Question: I'm currently using GLM to transform shapes in OpenGL. However, when the rotation of the shape is between 1 and 2 radians, the values of the matrix that represent rotation are set back to how they would be in an identity matrix. I'm outputting the model matrix to the console currently which helped find out the exact moment it turned back to 0 radians of rotation. Here is that:

<URL>
The first value on each line in the console is the rotation as a single value, in radians. Then, the model matrix of the shape is output.
Uploading a video of it is annoying to do but I'm sure you can visualise it - it's just a shape rotating normally for a while until that rotation hits one radian, at which point it gets reset to normal rotation. Then, when it reaches two radians, it goes back to normal as if there was never a problem.
Here's the code related to shape transformation:
'''
// NOTE: the variables 'active_translation, active_rotation, and active_scaling' are the values the user gives to translate, rotate, and scale the shape
// In this case, 'active_rotation' is equal to ~0.02 (1 degree in radians) every frame
void defshape::apply_transformations() {
// Create an identity matrix to store the applied transformations
glm::mat4 applied_transformation = glm::mat4(1.0f);
// Add the active translation to the stored transformations variable
applied_transformation = glm::translate(applied_transformation, active_translation);
// Apply the rotation to the mat4. For the sake of this example, I've only showed the Z axis line to simplify it as it's the only one being affected.
applied_transformation = glm::rotate(applied_transformation, active_rotation.z, glm::vec3(0, 0, 1));
// Add the active scale to the stored transformations variable
applied_transformation = glm::scale(applied_transformation, active_scaling);
// Apply these changes to the renderer by setting its model matrix and then updating it
renderer_handle->model_matrix = applied_transformation;
renderer_handle->update_renderer();
// Reset the translation of the model matrix back to 0
// This step ensures that the object rotates around its local origin, rather than the world space origin
applied_transformation = glm::translate(applied_transformation, glm::vec3(0.0f));
// Then apply this change to the renderer's model matrix
renderer_handle->model_matrix = applied_transformation;
renderer_handle->update_renderer();
}
'''
Could this be related to GLM, or is there something wrong with my code?
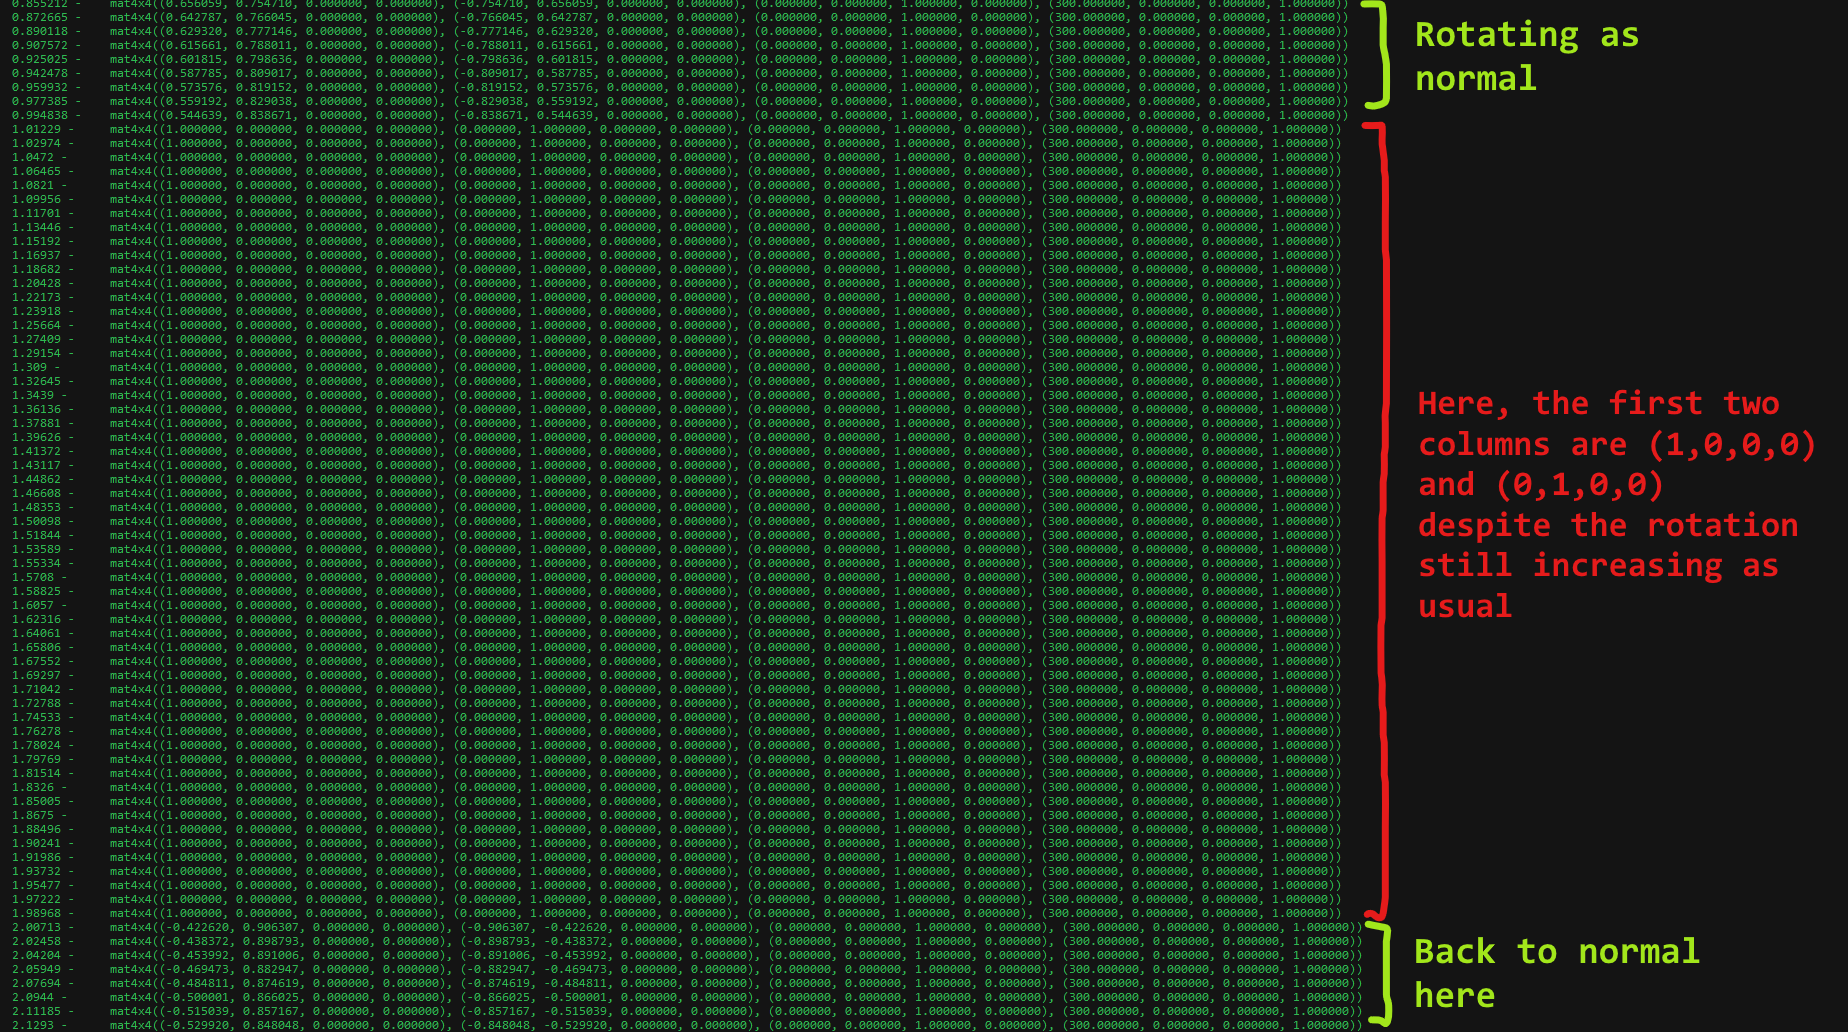
Answer: - the issue was related to a block of code specific to my project, which was likely why it is so unique.
---
Specifically, I made a mistake related to what axes to affect when rotating via glm. The way I coded it the first time was as follows:
'''
// Variable to store the affected rotation axes
glm::vec3 _active_rotation_axes = glm::vec3(0, 0, 0);
// Get the affected axes for rotation
// 'active_rotation' stores the rotation values for each axis
_active_rotation_axes.x = (active_rotation.x != 0) ? 1 : 0;
_active_rotation_axes.y = (active_rotation.y != 0) ? 1 : 0;
_active_rotation_axes.z = (active_rotation.z != 0) ? 1 : 0;
// Keep in mind the above code is partly pseudocode, as I have simplified it heavily and typed it directly into the answer.
'''
The variable '_active_rotation_axes' was then used as such:
'''
if (_active_rotation_axes.x != 0) applied_transformation = glm::rotate(applied_transformation, active_rotation.x, glm::vec3(_active_rotation_axes.x, 0, 0));
if (_active_rotation_axes.y != 0) applied_transformation = glm::rotate(applied_transformation, active_rotation.y, glm::vec3(0, _active_rotation_axes.y, 0));
if (_active_rotation_axes.z != 0) applied_transformation = glm::rotate(applied_transformation, active_rotation.z, glm::vec3(0, 0, _active_rotation_axes.z));
'''
---
although I still don't know exactly why.
Regardless, all I had to do in the end was remove the first code block, and change the second code block to the following, which checks 'active_rotation' directly instead of the now non-existent variable '_active_rotation_axes':
'''
if (active_rotation.x != 0) applied_transformation = glm::rotate(applied_transformation, active_rotation.x, glm::vec3(1, 0, 0));
if (active_rotation.y != 0) applied_transformation = glm::rotate(applied_transformation, active_rotation.y, glm::vec3(0, 1, 0));
if (active_rotation.z != 0) applied_transformation = glm::rotate(applied_transformation, active_rotation.z, glm::vec3(0, 0, 1));
'''
---
Really, I should have done it this way from the start as it is significantly more efficient and simple.